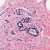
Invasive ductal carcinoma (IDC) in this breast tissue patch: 0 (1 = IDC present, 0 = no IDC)